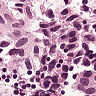
Metastatic tissue present: yes